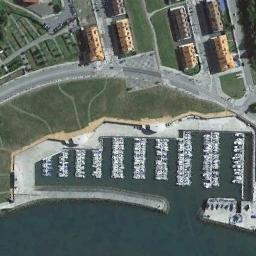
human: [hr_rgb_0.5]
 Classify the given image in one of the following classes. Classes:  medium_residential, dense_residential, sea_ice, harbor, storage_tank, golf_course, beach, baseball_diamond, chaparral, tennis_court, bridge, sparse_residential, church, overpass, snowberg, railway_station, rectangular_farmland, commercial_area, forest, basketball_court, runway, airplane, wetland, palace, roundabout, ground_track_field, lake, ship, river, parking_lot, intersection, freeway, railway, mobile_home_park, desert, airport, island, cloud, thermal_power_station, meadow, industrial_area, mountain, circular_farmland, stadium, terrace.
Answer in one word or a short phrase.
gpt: harbor